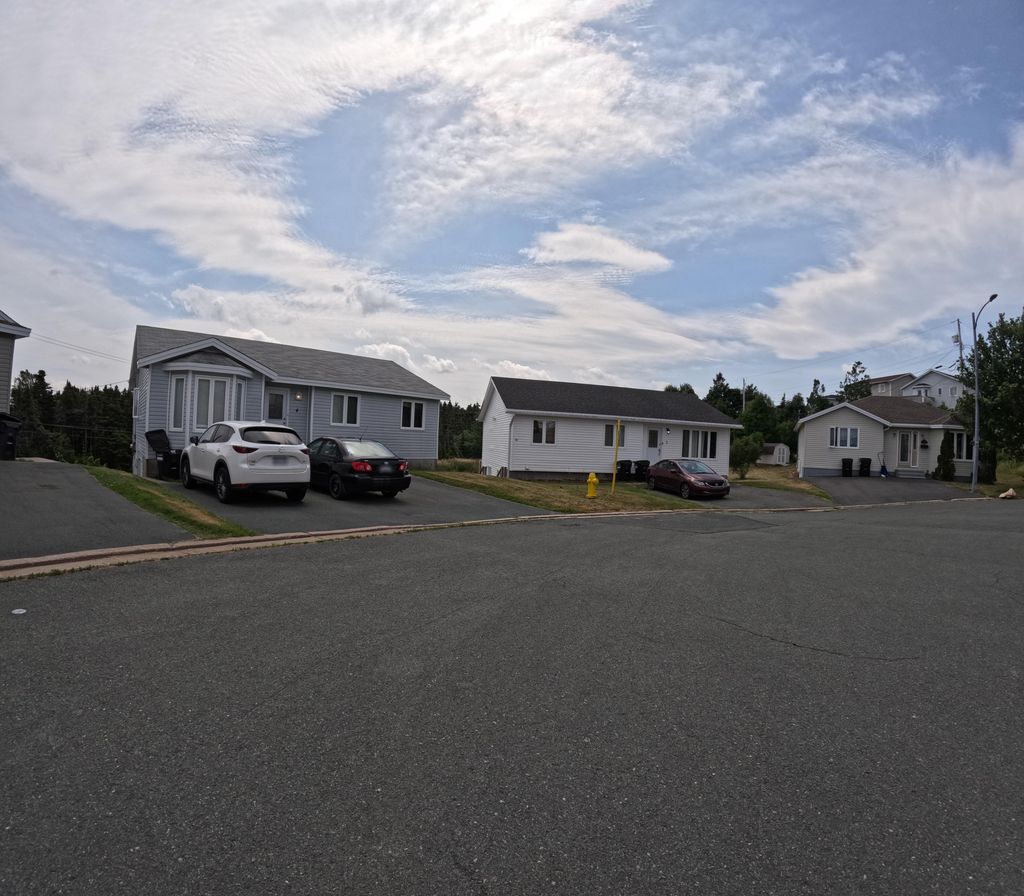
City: st_johns